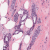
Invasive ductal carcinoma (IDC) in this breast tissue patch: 1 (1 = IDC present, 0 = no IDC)